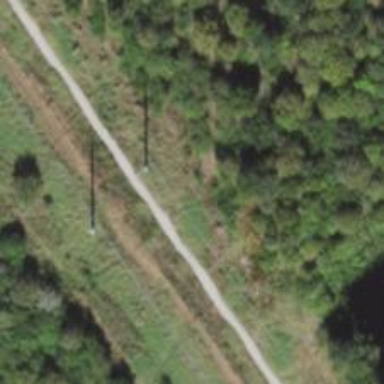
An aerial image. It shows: Power pole.